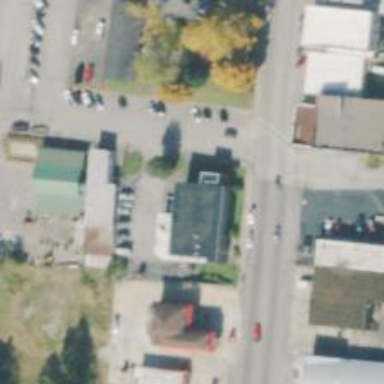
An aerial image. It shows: Post office.